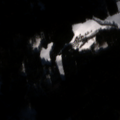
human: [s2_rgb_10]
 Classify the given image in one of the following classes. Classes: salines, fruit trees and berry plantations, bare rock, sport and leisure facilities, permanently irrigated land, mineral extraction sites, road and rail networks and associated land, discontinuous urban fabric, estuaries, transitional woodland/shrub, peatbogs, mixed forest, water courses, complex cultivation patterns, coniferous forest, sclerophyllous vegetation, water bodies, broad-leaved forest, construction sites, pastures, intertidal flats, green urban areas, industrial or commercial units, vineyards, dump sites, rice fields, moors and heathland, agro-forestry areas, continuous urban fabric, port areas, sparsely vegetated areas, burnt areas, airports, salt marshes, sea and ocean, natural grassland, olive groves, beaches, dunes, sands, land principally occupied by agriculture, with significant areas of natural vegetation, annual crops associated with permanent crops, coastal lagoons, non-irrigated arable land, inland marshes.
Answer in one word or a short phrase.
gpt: non-irrigated arable land, coniferous forest